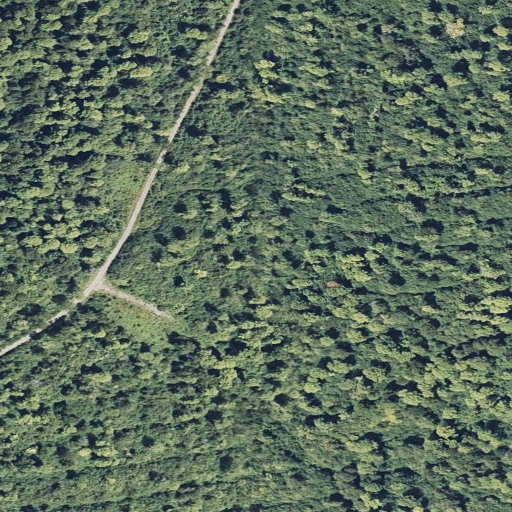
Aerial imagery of ridge(s) in Maine named Davis Ridge containing deciduous forest and mixed forest